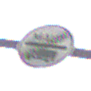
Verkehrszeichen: EndeMautpflicht
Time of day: MorningAfternoon
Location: Outdoor (Suburban)
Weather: PartlyCloudy
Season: NotSpecified
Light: Natural